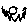
Label: bird